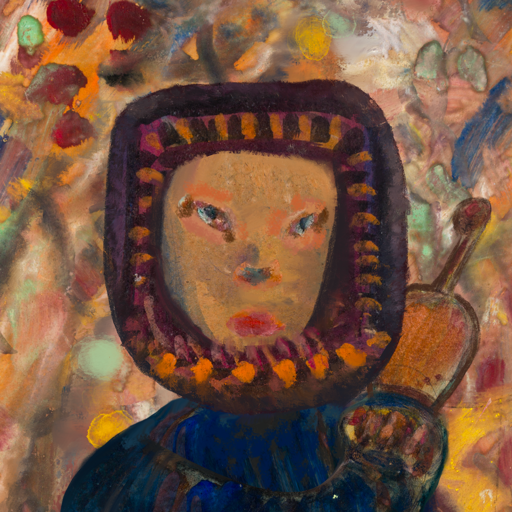
Background: Mother_And_Son_Mother, Head And Neck Front: In_The_Sun, Face Front: Boggyland, Bust: Pipe, Hair Front: Doll, Head Accessory: Blank, Second Necklace: Blank, Necklace: Blank, Baby: Blank